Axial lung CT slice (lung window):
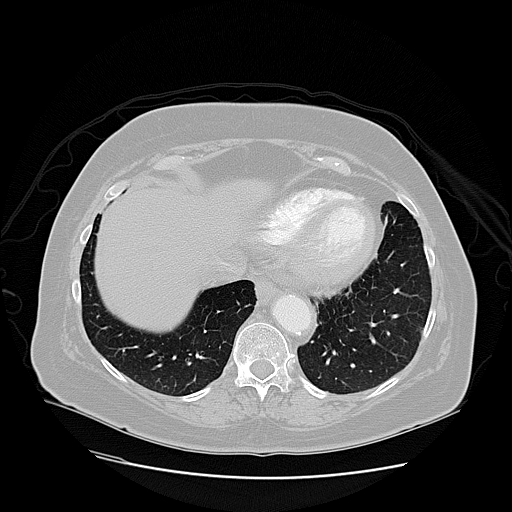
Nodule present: no